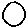
Label: circle